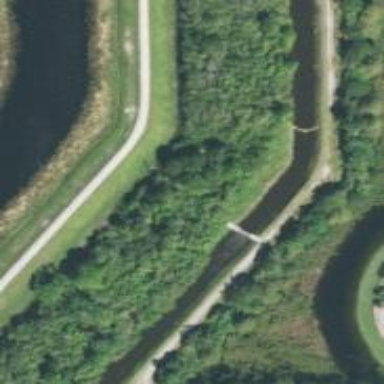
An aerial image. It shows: Weir along the waterway.